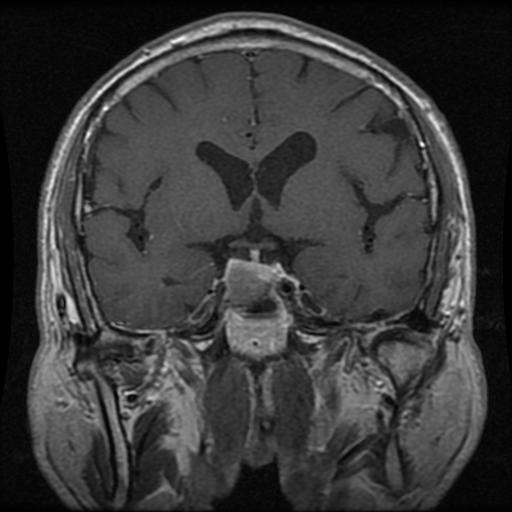
Label: pituitary